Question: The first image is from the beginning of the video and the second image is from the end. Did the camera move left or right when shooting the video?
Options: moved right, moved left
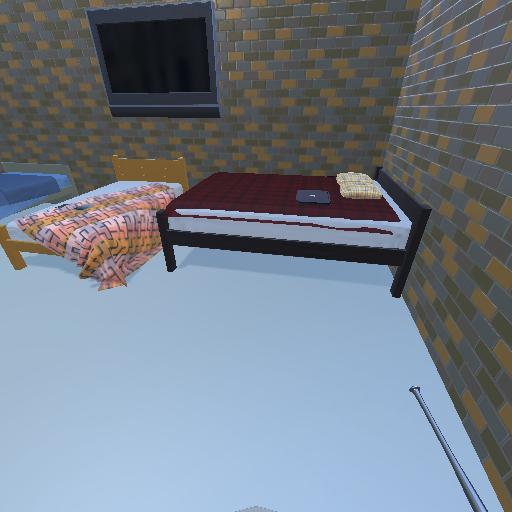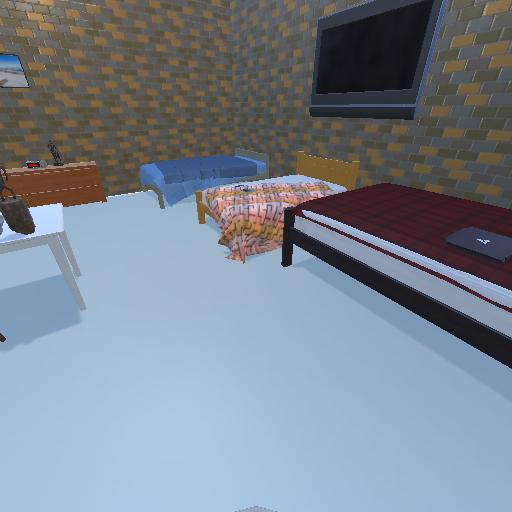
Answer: moved right